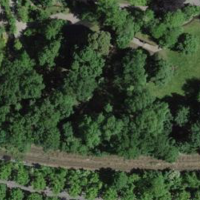
EUNIS habitat code: 53
Species observed at this site:
Juglans nigra
Turdus merula
Acer campestre